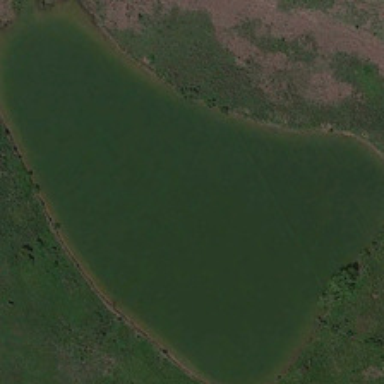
Many green plants are around an almost triangular green pond .